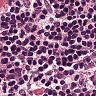
Metastatic tissue present: no